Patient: sex F, age 52
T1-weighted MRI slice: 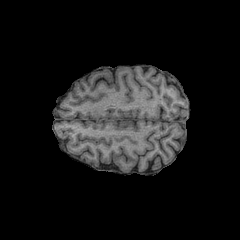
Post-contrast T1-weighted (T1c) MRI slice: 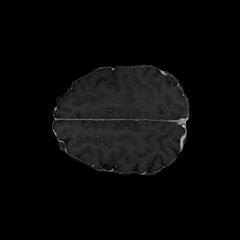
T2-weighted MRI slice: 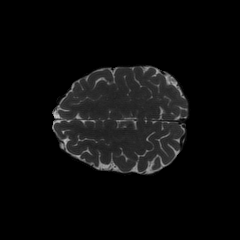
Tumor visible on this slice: no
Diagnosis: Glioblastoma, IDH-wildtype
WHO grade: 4